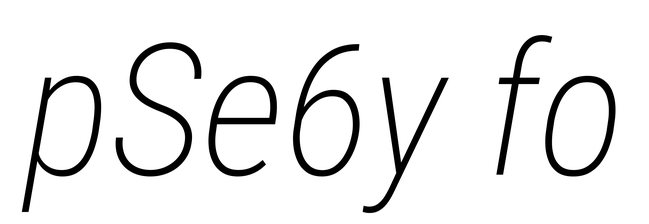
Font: Roboto-Italic_Condensed_ExtraLight_Italic